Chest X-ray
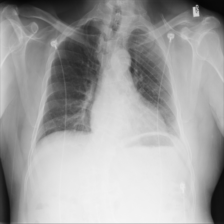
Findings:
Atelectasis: negative
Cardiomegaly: negative
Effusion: negative
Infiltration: negative
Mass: negative
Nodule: negative
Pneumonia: negative
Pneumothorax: negative
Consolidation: negative
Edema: negative
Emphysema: negative
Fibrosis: negative
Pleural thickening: negative
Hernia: negative